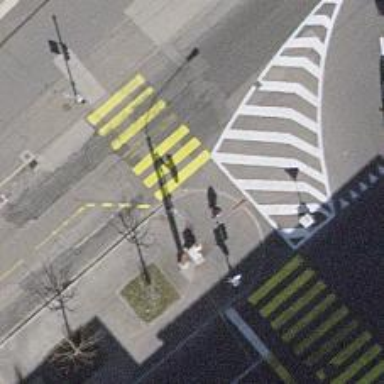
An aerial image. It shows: Kerb barrier.